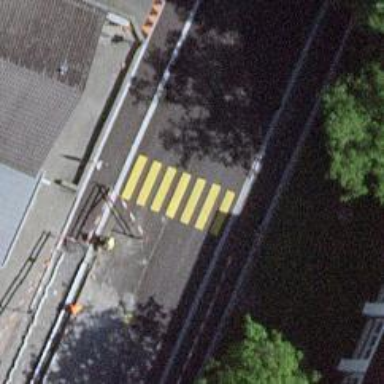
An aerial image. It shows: Uncontrolled zebra crossing on the road.